Interaction volume radius: 5 \u00c5
Interaction volume height: 25 \u00c5
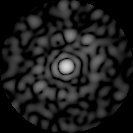
Disorder parameter: 0.8293